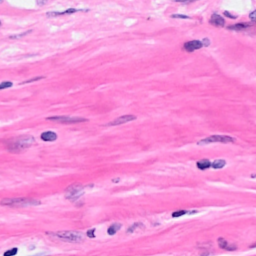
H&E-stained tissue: Breast